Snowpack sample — Buffalo Mountain, Silverthorne, Colorado, USA (1/25/25, 10:11 AM MST)
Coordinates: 39.6222, -106.1139
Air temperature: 22 °F
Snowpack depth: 110 cm
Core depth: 10 cm
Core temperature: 46.4 °F
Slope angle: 12°, slope face: 102°
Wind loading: high
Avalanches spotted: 0
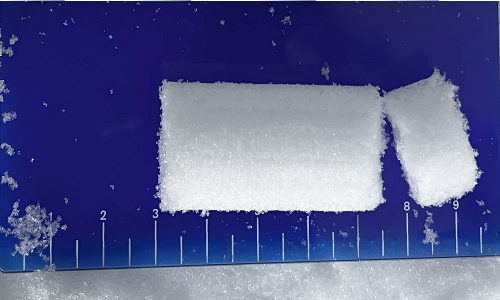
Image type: core
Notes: No avalanches nearby, collected on the outskirts of a fire break 15 meters from the treeline, on way to Buffalo and Red Mountain